Question: I am stuck at a part of my script that is supposed to perform the following:
a. Iterate through a source directory.
b. Move each file (name = GUID.file extension) to a destination folder that is named as that file's guid.
In theory, this problem is simple enough to solve in Python with the os.walk() and os.rename(). The complication is that the file extension for some of these files are unconventional as shown by this screenshot:

As a workaround, I using Commons.IO Java libraries. Yet my script is erroring on the last 3 lines when I am trying to instantiate File objects. What am I doing wrong?
Script:
'''
import os
import codecs
import shutil
import datetime
import sys
from org.apache.commons.io import FileUtils
from org.apache.commons.io.filefilter import TrueFileFilter
from java.io import File
sourceDirectoryRoot = 'P:/Output/Export18/BAD'
sourceDirectory = sourceDirectoryRoot + '/NATIVES'
for source in FileUtils.iterateFiles(File(sourceDirectory),TrueFileFilter.INSTANCE,TrueFileFilter.INSTANCE):
path = source.getPath().replace('\', '/')
file = source.getName()
fileparts = path.split(".")
ext = fileparts[len(fileparts) - 1]
destDirectory = sourceDirectoryRoot + '/{' + file[0:36] + '}/' + '[Document Renamed].' + ext
print path
print destDirectory
File s = new File(path)
File d = new File(destDirectory)
FileUtils.moveFile(s, d)
'''
Error (partial string):
'''
Script failed due to an error:
File "<script>", line 21
File s = new File(path)
^
SyntaxError: no viable alternative at input 's'
at org.python.core.ParserFacade.fixParseError(ParserFacade.java:92)
'''
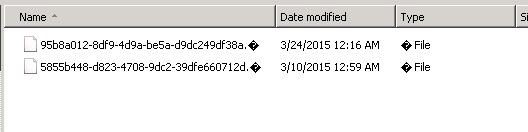
Answer: You're getting a parser error due to invalid syntax.
In Python you don't specify variable types, or use 'new' for instantiation new objects
'''
File s = new File(path)
File d = new File(destDirectory)
'''
Should be
'''
s = File(path)
d = File(destDirectory)
'''
From the <URL>:
If you have a Java class
'''
public class Beach {
private String name;
private String city;
public Beach(String name, String city){
this.name = name;
this.city = city;
}
public String getName() {
return name;
}
public void setName(String name) {
this.name = name;
}
public String getCity() {
return city;
}
public void setCity(String city) {
this.city = city;
}
}
'''
You use this from Jython like so:
'''
>>> import Beach
>>> beach = Beach("Cocoa Beach","Cocoa Beach")
>>> beach.getName()
u'Cocoa Beach'
>>> print beach.getName()
Cocoa Beach
'''